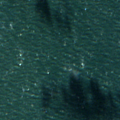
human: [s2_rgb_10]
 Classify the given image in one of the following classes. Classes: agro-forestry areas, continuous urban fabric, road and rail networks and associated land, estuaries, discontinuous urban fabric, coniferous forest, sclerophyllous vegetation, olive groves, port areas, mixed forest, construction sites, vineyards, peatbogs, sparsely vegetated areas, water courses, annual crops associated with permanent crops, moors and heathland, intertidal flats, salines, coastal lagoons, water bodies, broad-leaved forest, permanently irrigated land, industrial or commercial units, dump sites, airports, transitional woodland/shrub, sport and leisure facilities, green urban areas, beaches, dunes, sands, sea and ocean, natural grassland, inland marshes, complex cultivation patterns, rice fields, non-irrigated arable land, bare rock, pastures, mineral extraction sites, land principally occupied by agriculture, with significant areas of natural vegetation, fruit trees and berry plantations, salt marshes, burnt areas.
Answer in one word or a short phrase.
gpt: sea and ocean